Question: I'm trying to draw some things on the background of my windows. Therefore I subclassed the NSView of the window and added some drawing code like this:
'''
- (void)drawRect:(NSRect)dirtyRect {
float color = 0.95;
[[NSColor colorWithDeviceRed:color green:color blue:color alpha:1.0] set];
NSRectFill(NSMakeRect(320, 0, 220, NSHeight(dirtyRect)-60));
}
'''
This works great, but as soon as I open a NSComboBox or if I activate a checkbox, the background of these elements erases my just drawn rect.
I don't understand this, because checking for example the checkbox causes, that drawRect is called (I added a NSLog). Only resizing the window draws my rect again.
EDIT:
here is a screenshot of the problem:

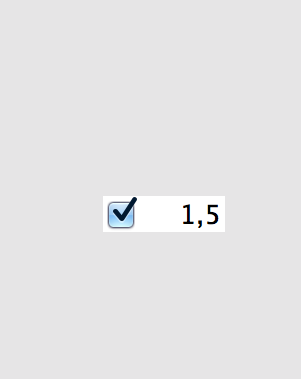
Answer: I sometimes face the same problem. I think the following is what I use.
'''
/// .h
@interface BackgroundView1 : NSView {
NSImage *myImage;
}
// .m
- (void)awakeFromNib {
[self setupBackgroundImage];
}
- (void)setupBackgroundImage {
NSColor *c = [NSColor colorWithDeviceRed:0.0f/255.0f green:55.0f/255.0f blue:150.0f/255.0f alpha:1.0f];
if (myImage == nil)
myImage = [self createColorImage:NSMakeSize(1,1):c];
}
- (void)drawRect:(NSRect)rect {
[myImage drawInRect:NSMakeRect([self bounds].origin.x,[self bounds].origin.y,[self frame].size.width,[self frame].size.height)
fromRect:NSMakeRect(0,0,[myImage size].width, [myImage size].height)
operation:NSCompositeCopy
fraction:1.0];
}
// Start Functions //
- (NSImage *)createColorImage:(NSSize)size :(NSColor *)color {
NSImage *image = [[NSImage alloc] initWithSize:size];
NSBitmapImageRep *rep = [[NSBitmapImageRep alloc]
initWithBitmapDataPlanes:NULL
pixelsWide:size.width
pixelsHigh:size.height
bitsPerSample:8
samplesPerPixel:4
hasAlpha:YES
isPlanar:NO
colorSpaceName:NSCalibratedRGBColorSpace
bytesPerRow:0
bitsPerPixel:0];
[image addRepresentation:rep];
[image lockFocus]; // Lock focus of image, making it a destination for drawing
[color set];
NSRectFill(NSMakeRect(0,0,size.width,size.height));
[image unlockFocus];
return image;
}
// End Functions //
'''